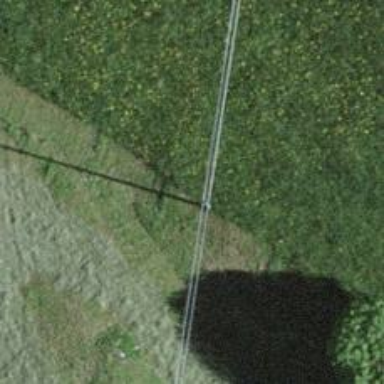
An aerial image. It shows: Minor power line.